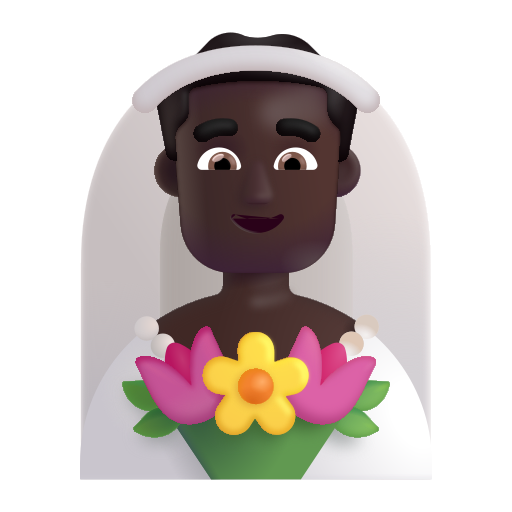
man with veil color dark